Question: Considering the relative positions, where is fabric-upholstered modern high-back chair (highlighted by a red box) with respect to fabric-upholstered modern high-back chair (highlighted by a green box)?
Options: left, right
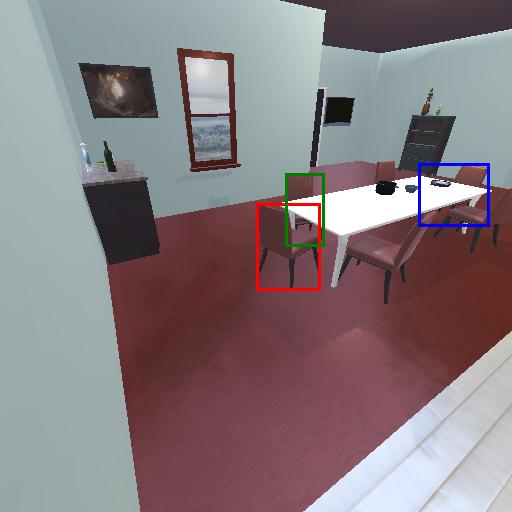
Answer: left